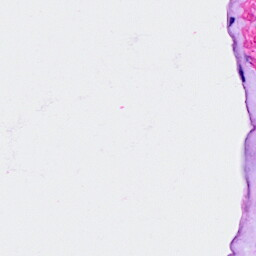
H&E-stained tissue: Ovarian